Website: crate-barrel
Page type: cart
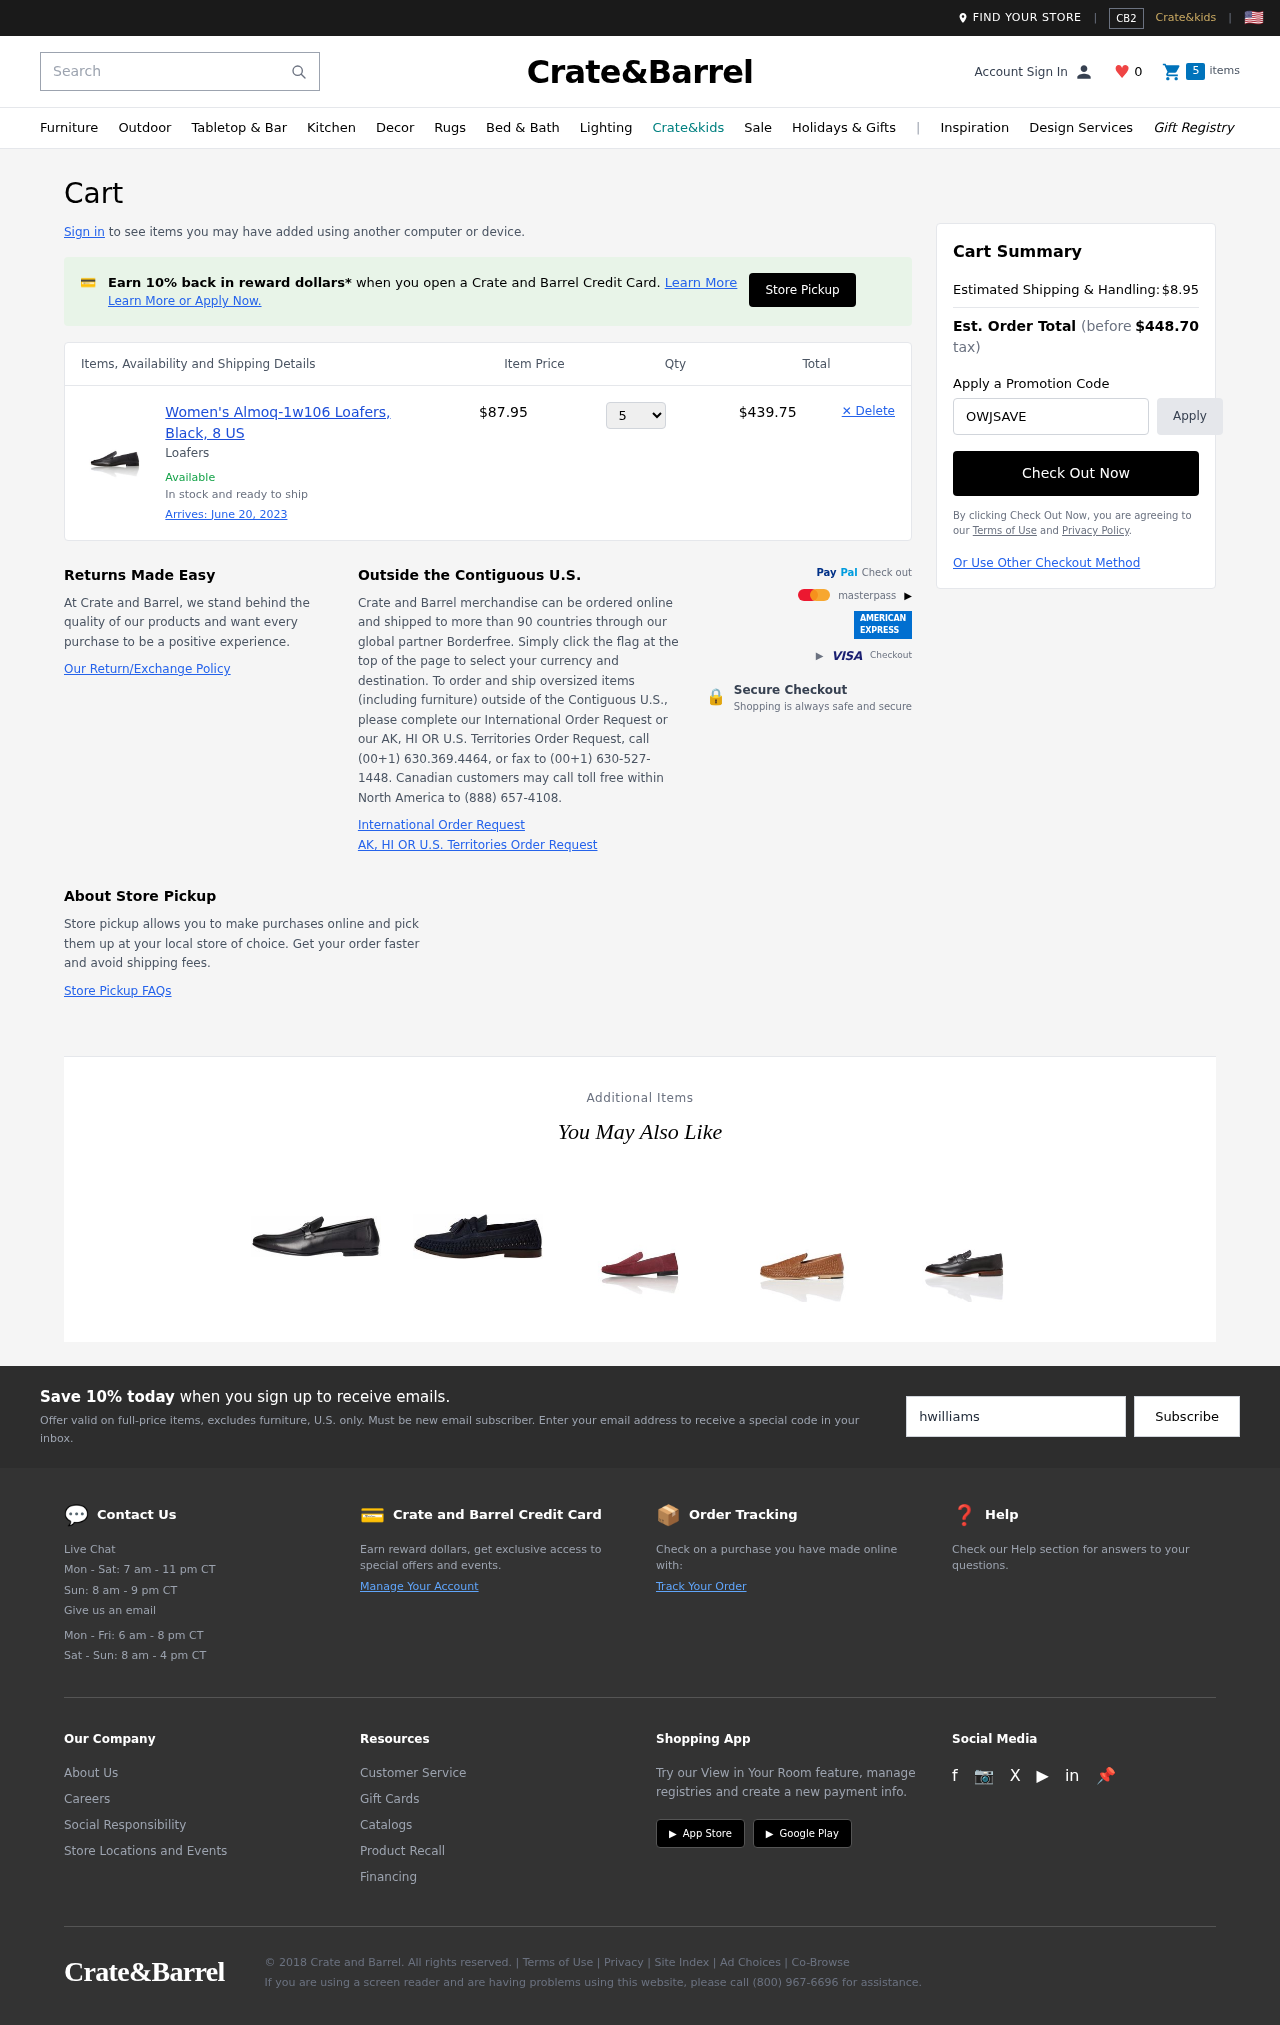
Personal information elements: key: PII_PROMO_CODE
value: OWJSAVE
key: PII_EMAIL
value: hwilliams@hotmail.com
Product elements: key: PRODUCT1_DESC
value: Loafers
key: PRODUCT1_NAME
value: Women's Almoq-1w106 Loafers, Black, 8 US
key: PRODUCT1_PRICE
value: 87.95
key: PRODUCT1_QUANTITY
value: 5
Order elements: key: ORDER_DELIVERY_DATE
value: June 20, 2023
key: ORDER_SUBTOTAL
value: $439.75
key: ORDER_SHIPPING_COST
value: $8.95
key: ORDER_TOTAL
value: $448.70